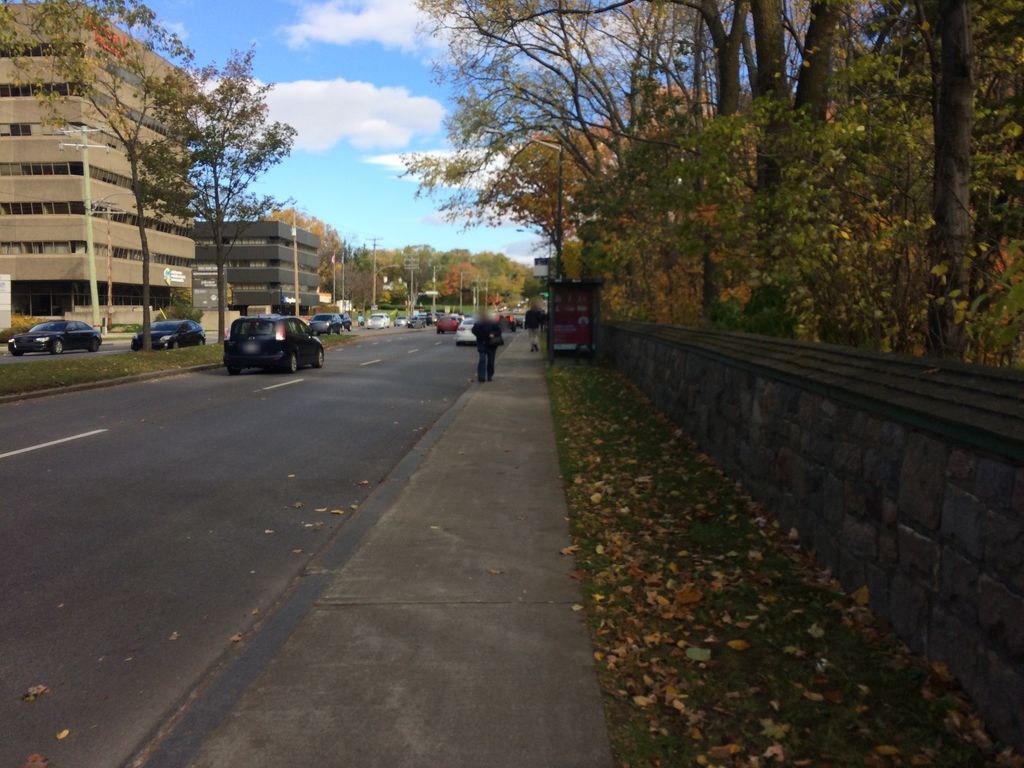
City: quebec_city